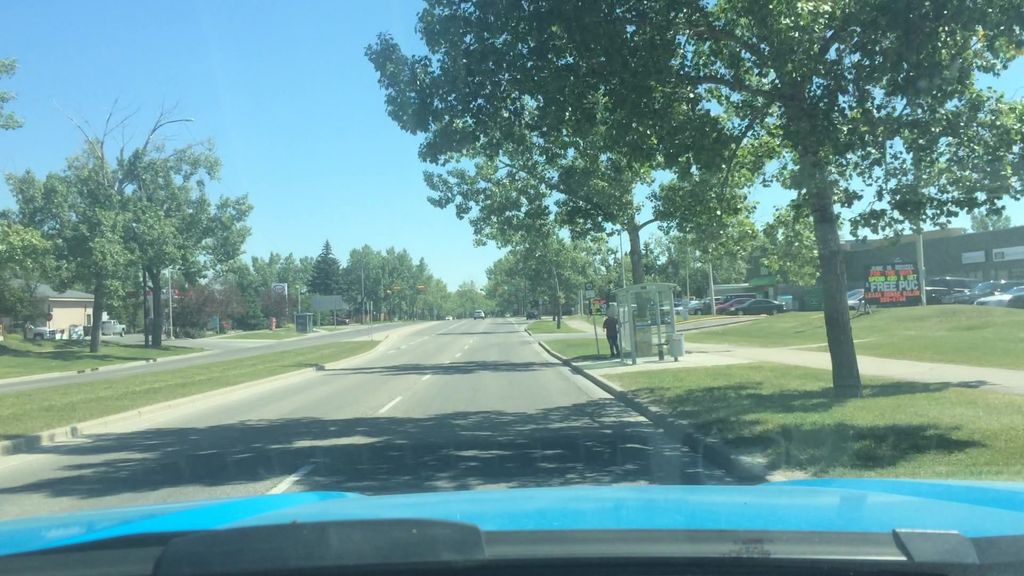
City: calgary